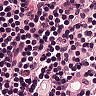
Metastatic tissue present: no